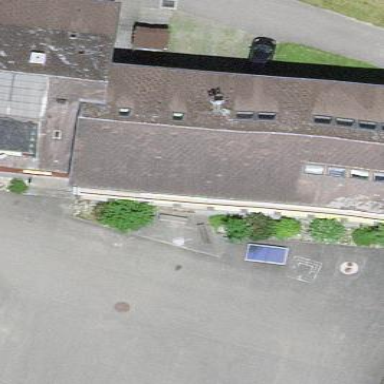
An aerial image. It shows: School building.